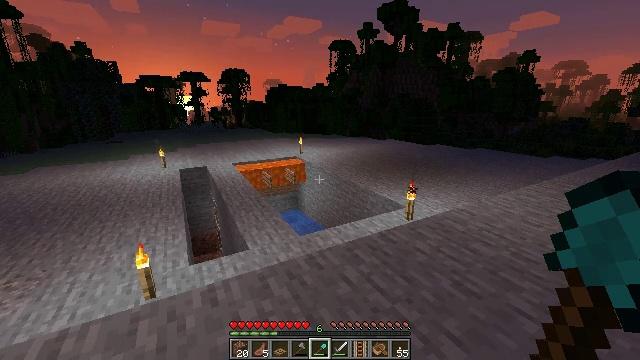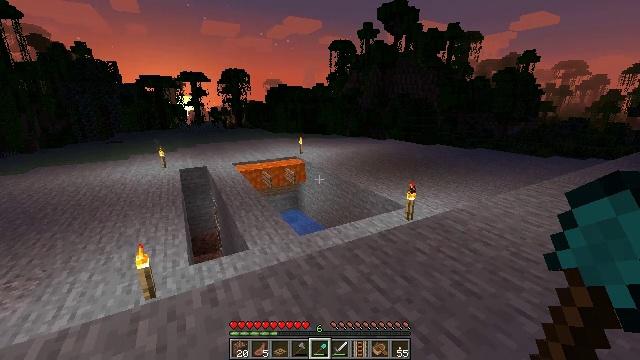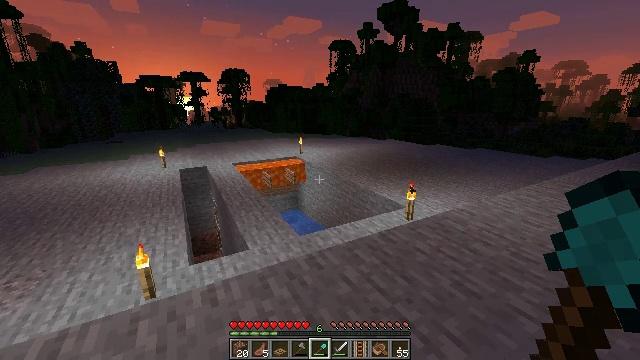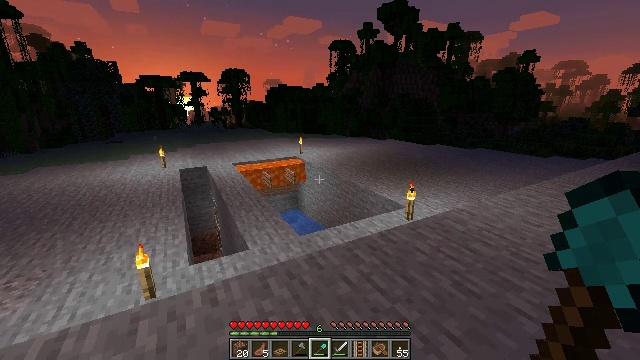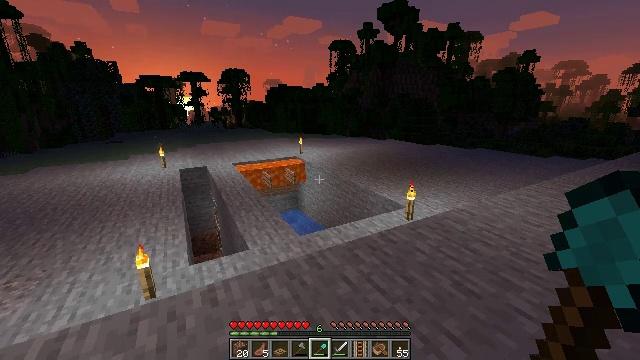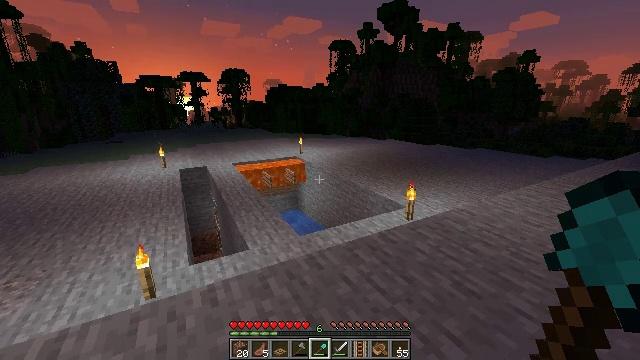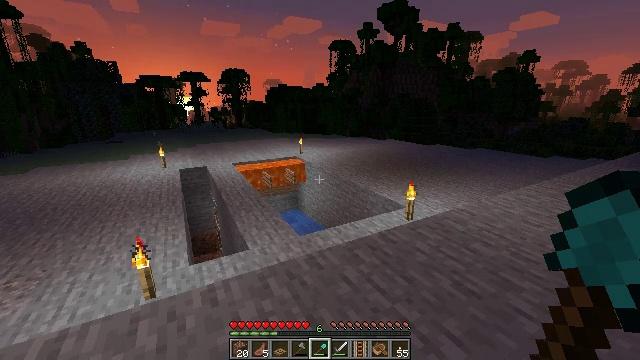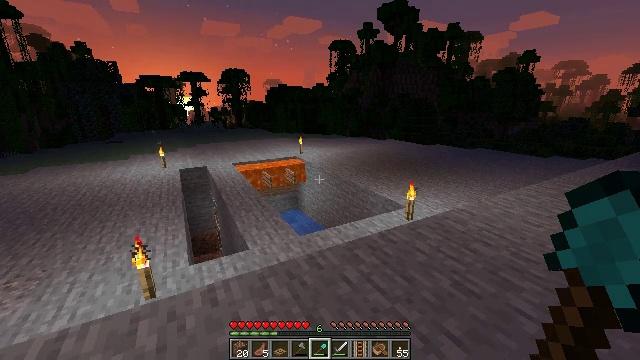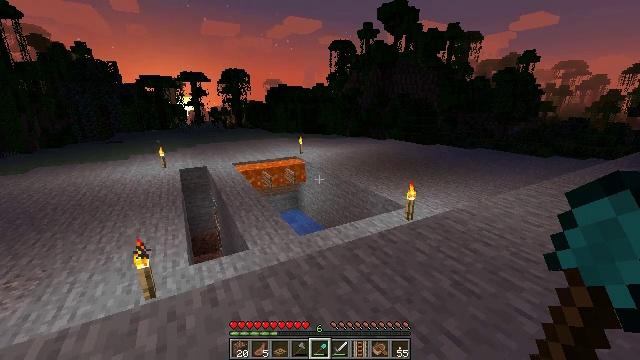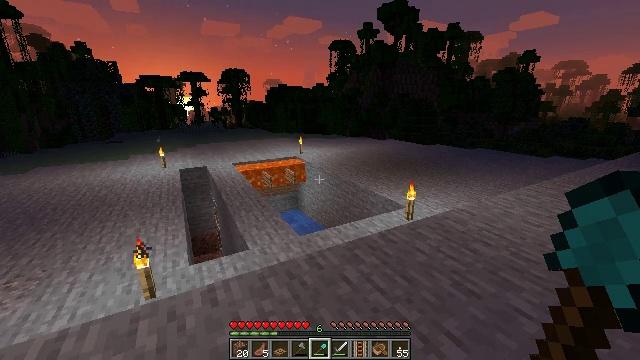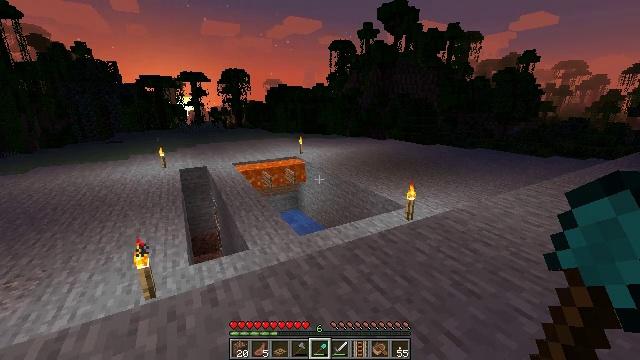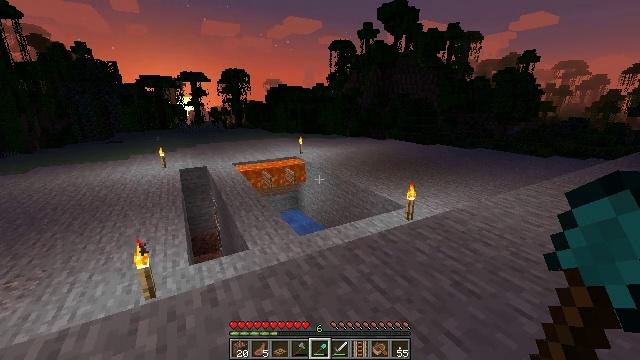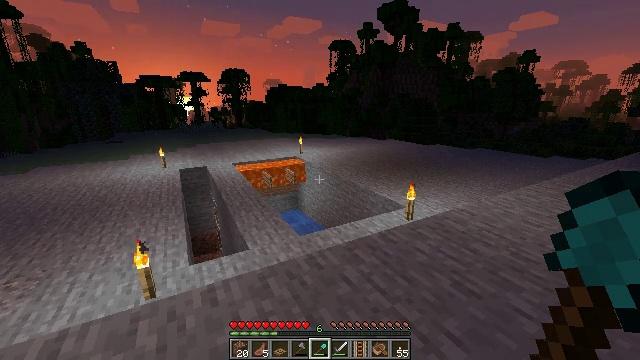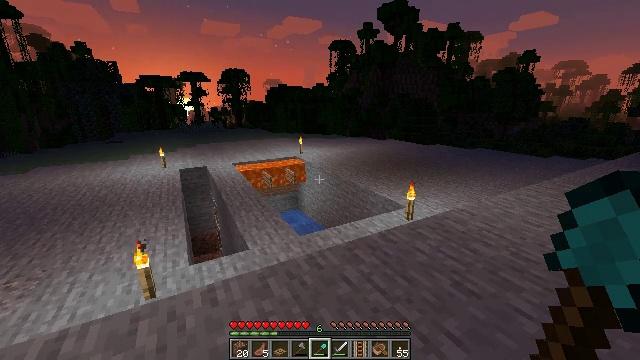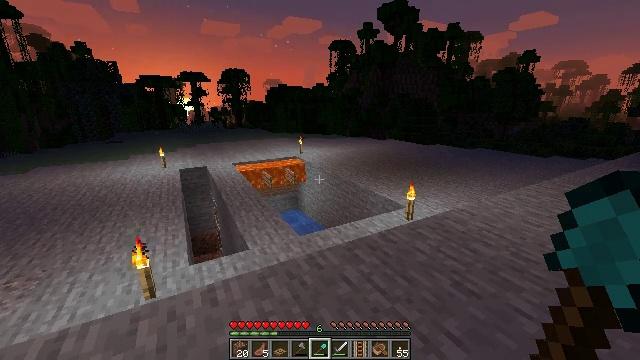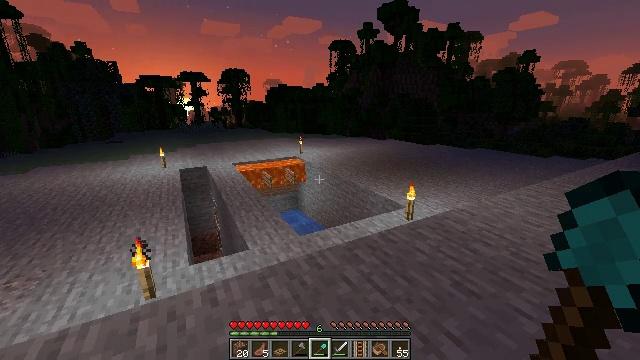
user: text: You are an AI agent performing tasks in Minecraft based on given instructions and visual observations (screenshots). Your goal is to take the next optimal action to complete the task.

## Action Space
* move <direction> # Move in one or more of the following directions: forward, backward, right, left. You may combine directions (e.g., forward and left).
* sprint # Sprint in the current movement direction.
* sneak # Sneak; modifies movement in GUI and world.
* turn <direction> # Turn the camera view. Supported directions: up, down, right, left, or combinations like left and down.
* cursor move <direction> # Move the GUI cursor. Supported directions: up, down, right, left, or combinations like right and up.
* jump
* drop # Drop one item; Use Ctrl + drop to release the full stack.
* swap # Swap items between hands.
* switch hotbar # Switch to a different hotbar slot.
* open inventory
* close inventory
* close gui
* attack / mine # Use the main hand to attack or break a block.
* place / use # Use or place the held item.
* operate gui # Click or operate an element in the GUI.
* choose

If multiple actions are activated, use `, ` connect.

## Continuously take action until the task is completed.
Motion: motion action
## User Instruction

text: Break the poppy plant.
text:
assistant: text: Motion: no_op
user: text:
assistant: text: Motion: no_op
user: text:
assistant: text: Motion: no_op
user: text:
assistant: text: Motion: no_op
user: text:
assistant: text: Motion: no_op
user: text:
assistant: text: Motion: no_op
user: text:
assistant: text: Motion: no_op
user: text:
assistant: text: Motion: no_op
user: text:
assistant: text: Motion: no_op
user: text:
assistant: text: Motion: no_op
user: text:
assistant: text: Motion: no_op
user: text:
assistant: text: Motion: no_op
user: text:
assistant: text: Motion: no_op
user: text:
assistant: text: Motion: no_op
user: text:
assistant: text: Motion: no_op
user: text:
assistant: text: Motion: no_op
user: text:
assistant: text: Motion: no_op
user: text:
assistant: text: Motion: no_op
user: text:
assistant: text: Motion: no_op
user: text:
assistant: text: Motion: no_op
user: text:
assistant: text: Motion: no_op
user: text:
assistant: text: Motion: no_op
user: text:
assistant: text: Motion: no_op
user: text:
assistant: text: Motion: no_op
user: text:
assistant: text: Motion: no_op
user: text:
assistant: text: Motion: no_op
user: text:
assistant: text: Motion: no_op
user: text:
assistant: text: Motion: no_op
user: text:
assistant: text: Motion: no_op
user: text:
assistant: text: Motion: no_op